Question: I've looked at many graphing libraries and couldn't find one with a good radar graph. See image for the type of look I want. Most of the one's I've seen look very plain and mathy, anything that could be used for a game interface?

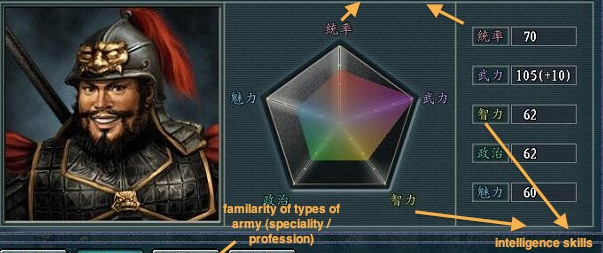
Answer: You can try this one:
- <URL>
It uses Raphael.js, and you can improve it to your needs.